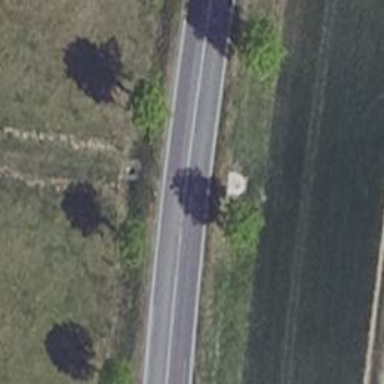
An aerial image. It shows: Asphalt road classified as primary highway.